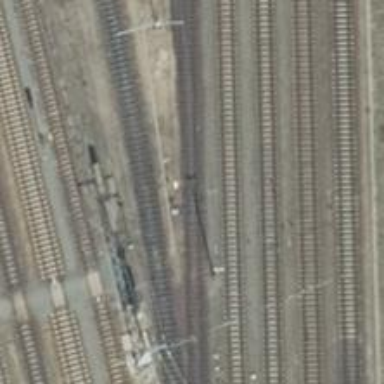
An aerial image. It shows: Railway switch with the turnout on the left side.